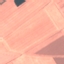
Label: AnnualCrop